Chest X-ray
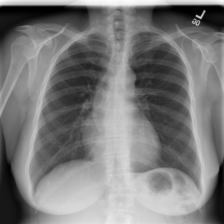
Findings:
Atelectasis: negative
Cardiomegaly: negative
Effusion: negative
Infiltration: negative
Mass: negative
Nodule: negative
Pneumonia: negative
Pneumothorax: negative
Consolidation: negative
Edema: negative
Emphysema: negative
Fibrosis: negative
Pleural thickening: negative
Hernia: negative